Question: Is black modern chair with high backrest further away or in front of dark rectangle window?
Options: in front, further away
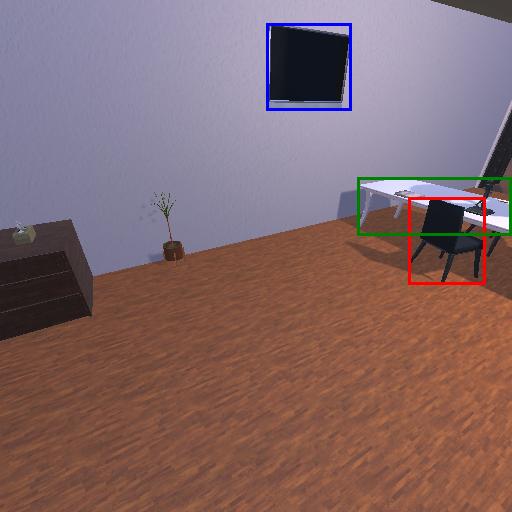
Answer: in front